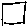
Label: square